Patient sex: M
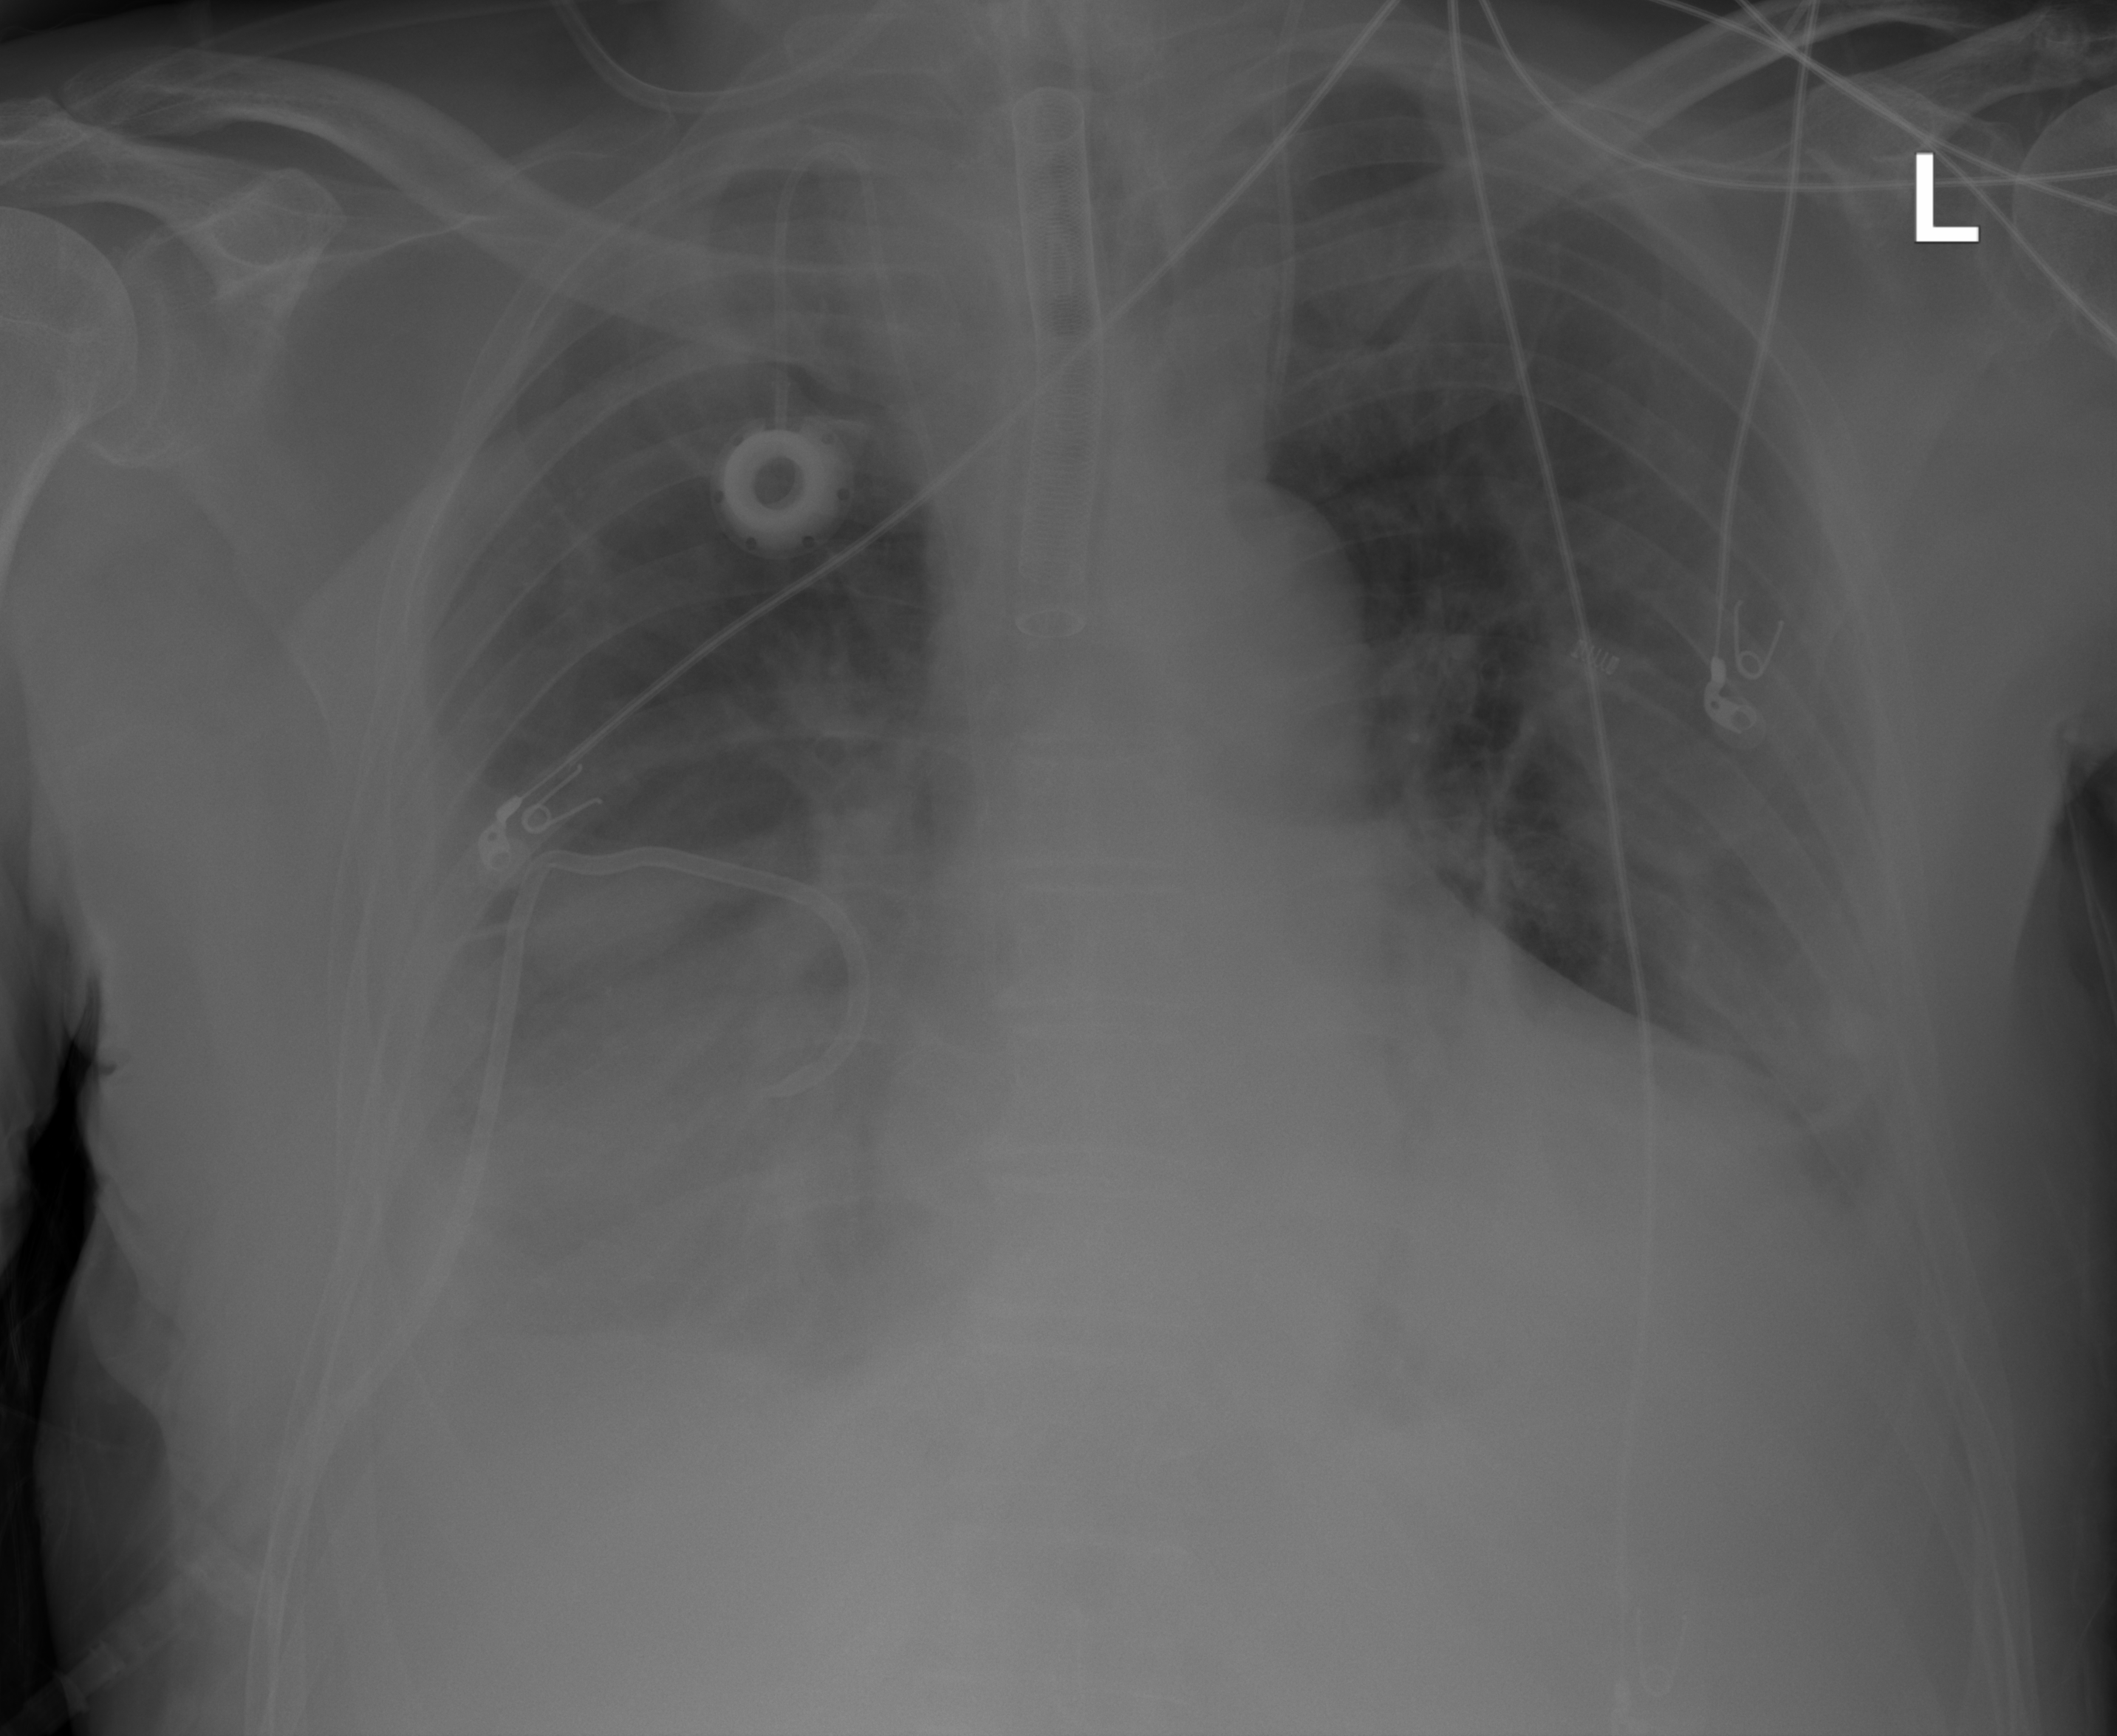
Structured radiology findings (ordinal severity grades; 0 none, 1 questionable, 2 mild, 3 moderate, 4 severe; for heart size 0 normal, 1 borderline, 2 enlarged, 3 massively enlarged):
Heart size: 2
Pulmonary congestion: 0
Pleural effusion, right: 3
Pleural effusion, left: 2
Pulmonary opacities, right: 0
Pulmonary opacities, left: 0
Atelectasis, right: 3
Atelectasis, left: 2